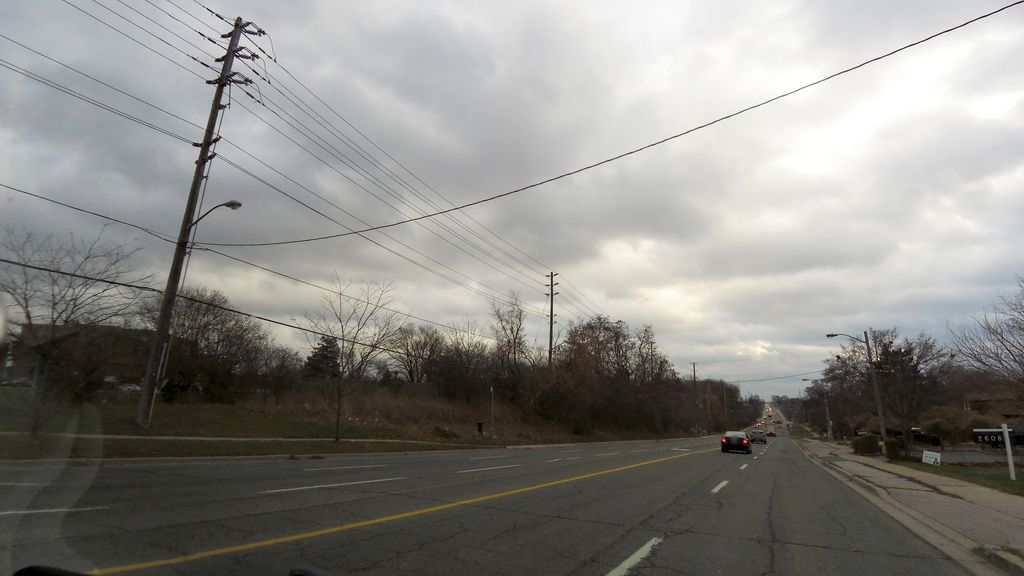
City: toronto